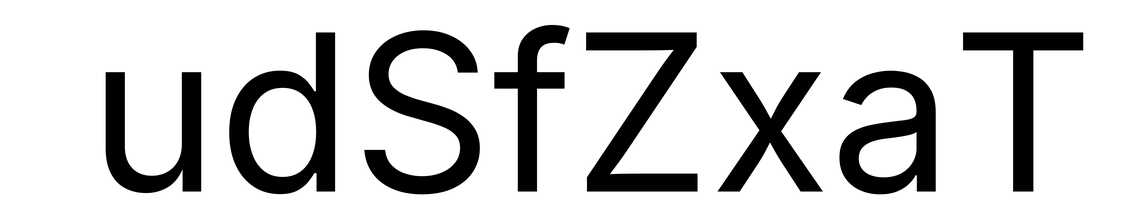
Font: Inter_Regular